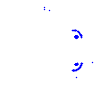
Particle: kaon